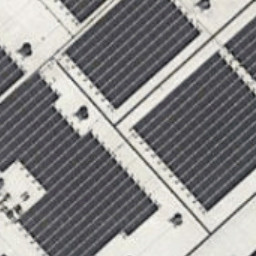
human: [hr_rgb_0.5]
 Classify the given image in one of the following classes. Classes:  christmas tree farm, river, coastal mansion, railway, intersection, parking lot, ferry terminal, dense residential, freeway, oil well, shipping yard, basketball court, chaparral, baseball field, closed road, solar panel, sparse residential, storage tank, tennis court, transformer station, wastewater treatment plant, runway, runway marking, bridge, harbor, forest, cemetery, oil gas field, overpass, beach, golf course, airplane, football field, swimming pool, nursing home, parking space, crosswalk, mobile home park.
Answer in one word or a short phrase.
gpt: solar panel